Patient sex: F
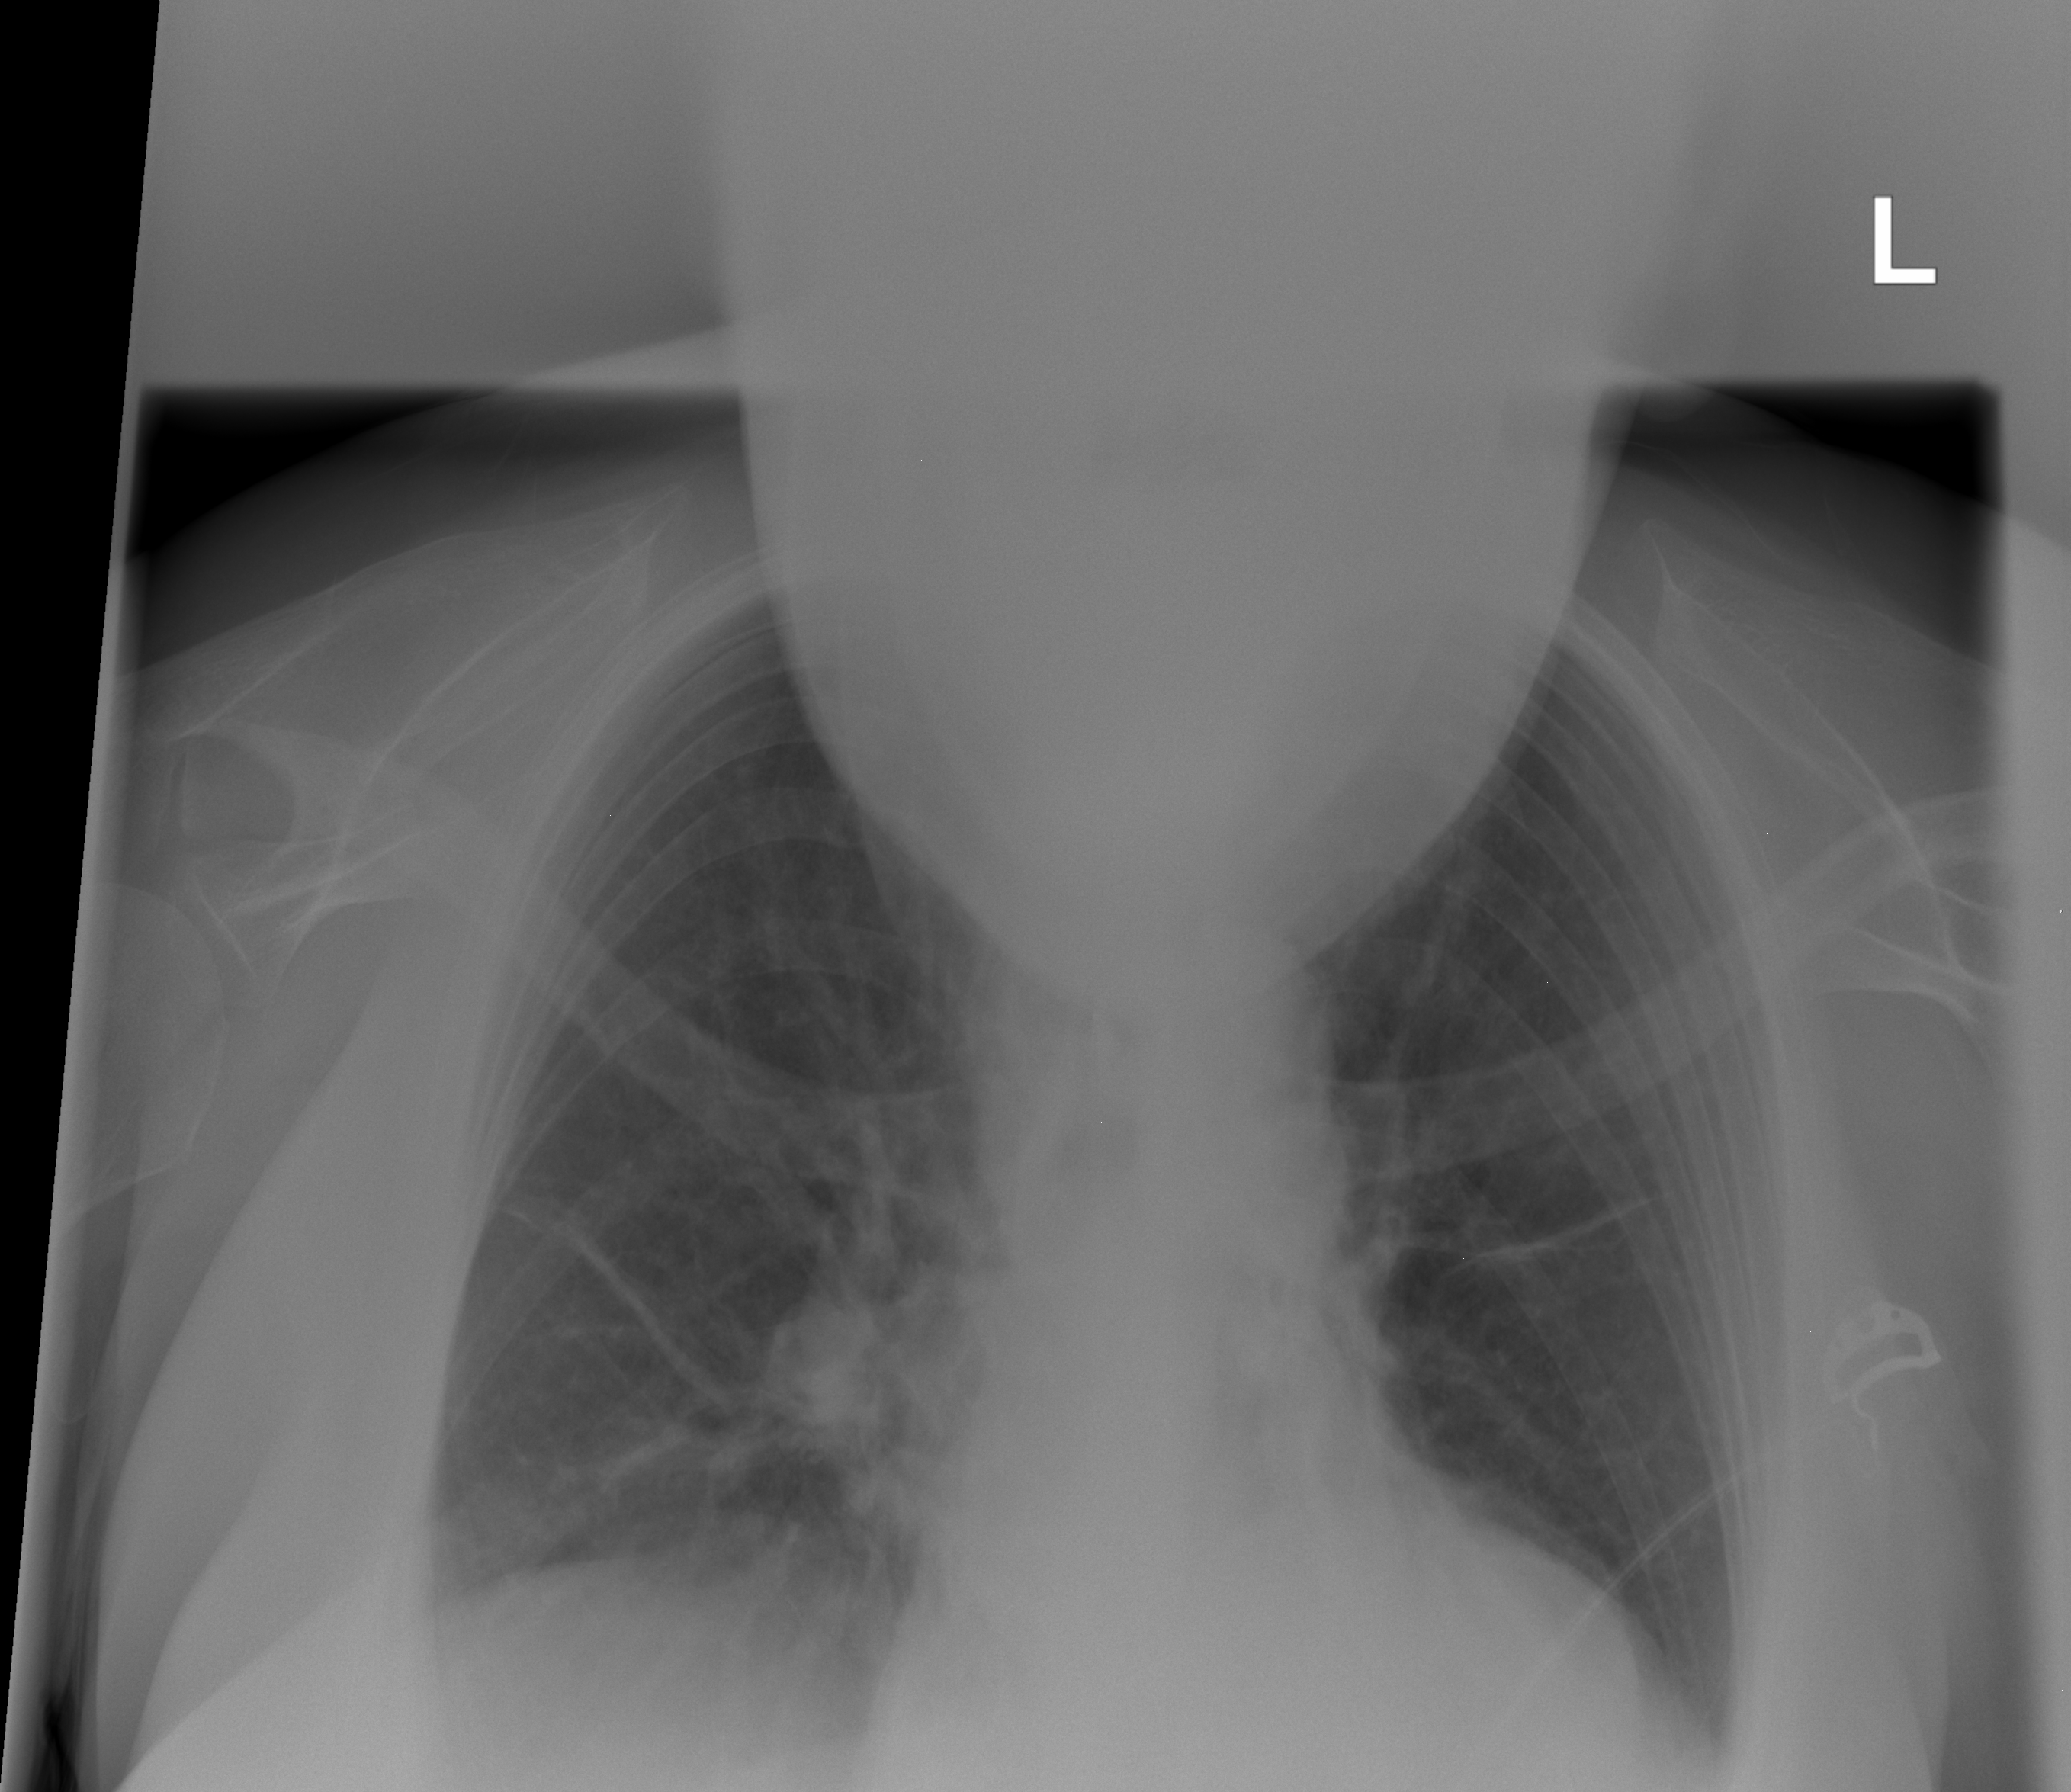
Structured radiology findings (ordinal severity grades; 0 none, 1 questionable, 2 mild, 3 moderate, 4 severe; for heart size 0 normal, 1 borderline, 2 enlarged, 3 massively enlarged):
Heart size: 0
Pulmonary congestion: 0
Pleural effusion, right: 0
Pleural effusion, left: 2
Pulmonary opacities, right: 0
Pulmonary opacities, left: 0
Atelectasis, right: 2
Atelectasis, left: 2